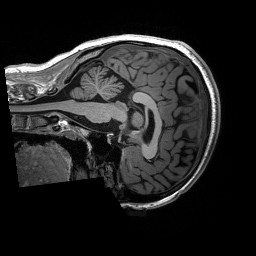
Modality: T1w
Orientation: sagittal
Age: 23
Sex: female
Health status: healthy
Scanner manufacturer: siemens
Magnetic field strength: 3 T
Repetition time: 2.53 s
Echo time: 0.00227 s